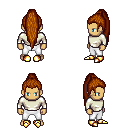
a pixel art fantasy rpg character, male body template, human, tanned skin, white long-sleeve shirt, white pants, brunette extra-long topknot hairstyle, gold boots, four views (front, back, left, right), 2x2 character sprite sheet, small pixel art, hard edges, no anti-aliasing